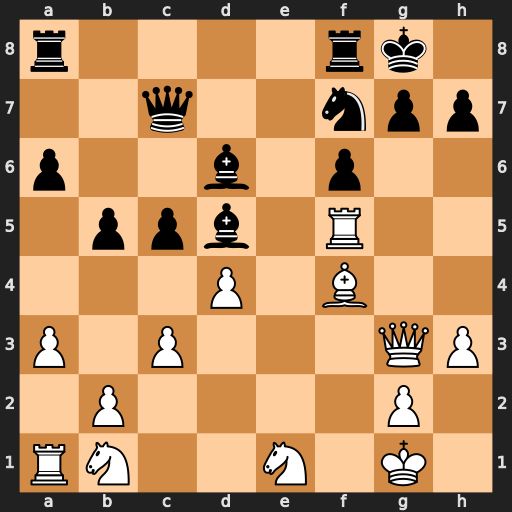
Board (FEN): r4rk1/2q2npp/p2b1p2/1ppb1R2/3P1B2/P1P3QP/1P4P1/RN2N1K1
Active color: w
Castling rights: -
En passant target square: -
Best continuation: Bxd6 Qxd6 Qxd6 Nxd6 Rxd5